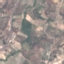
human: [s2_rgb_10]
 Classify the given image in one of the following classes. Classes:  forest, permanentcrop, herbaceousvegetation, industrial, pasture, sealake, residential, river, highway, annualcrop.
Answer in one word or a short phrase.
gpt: PermanentCrop